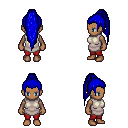
a pixel art fantasy rpg character, female body template, human, dark skin, white tunic, red pants, blue extra-long topknot hairstyle, four views (front, back, left, right), 2x2 character sprite sheet, small pixel art, hard edges, no anti-aliasing